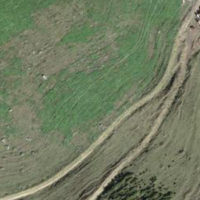
EUNIS habitat code: 23
Species observed at this site:
Rumex alpinus
Viola calcarata
Campanula barbata